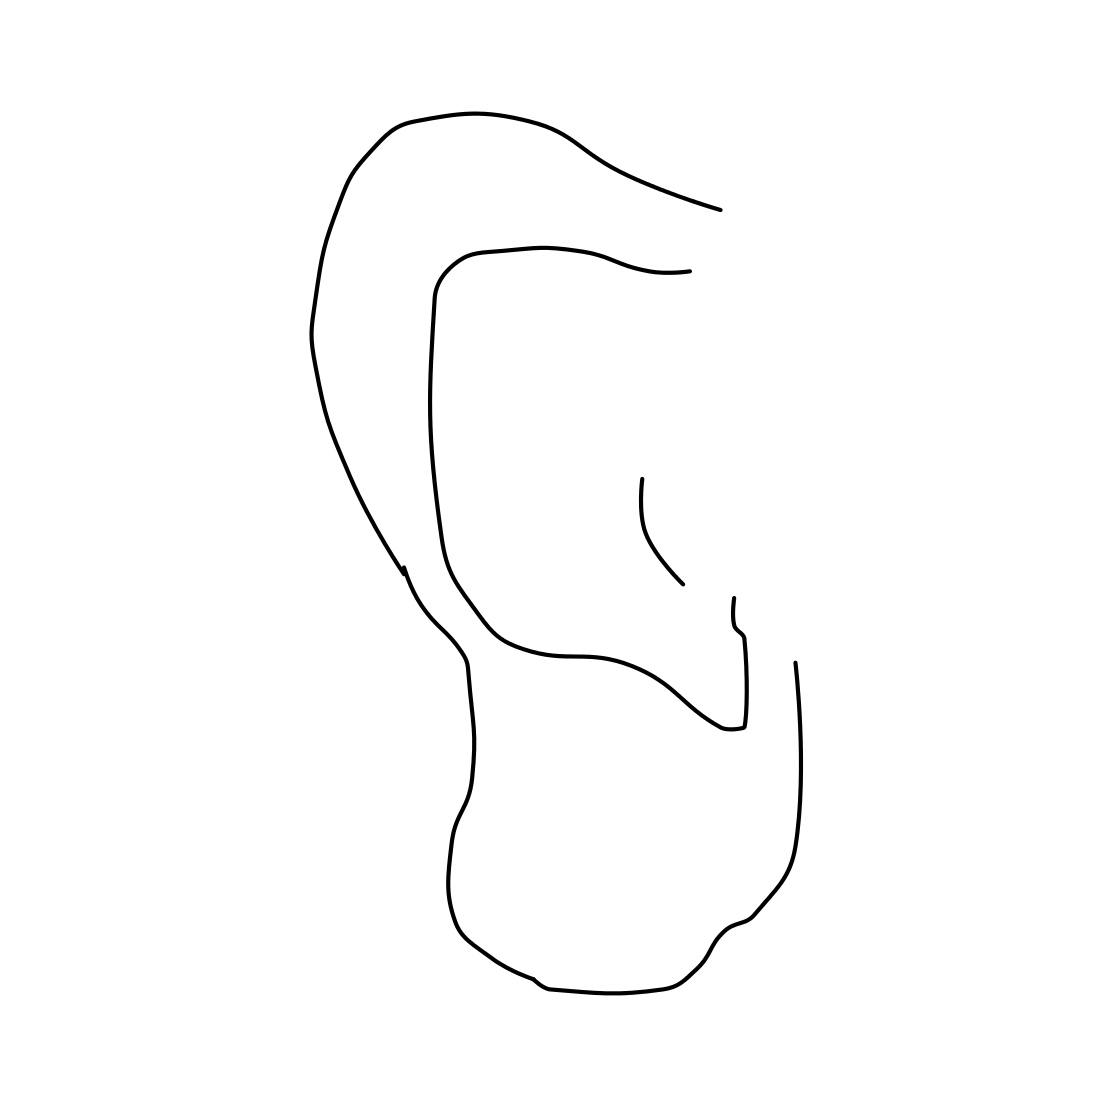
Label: ear